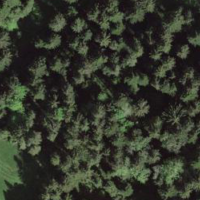
EUNIS habitat code: 43
Species observed at this site:
Chrysosplenium alternifolium